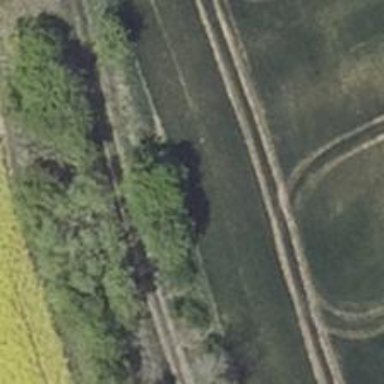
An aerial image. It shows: Track on the ground with grade3 tracktype.